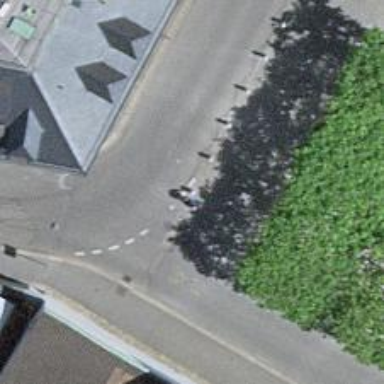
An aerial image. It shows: Bollard barrier.